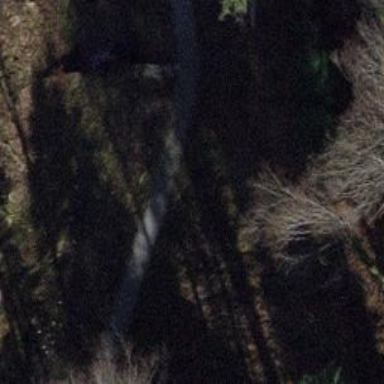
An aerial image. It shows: Gravel path with excellent trail visibility.